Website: bh-photo
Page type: customer-info-address
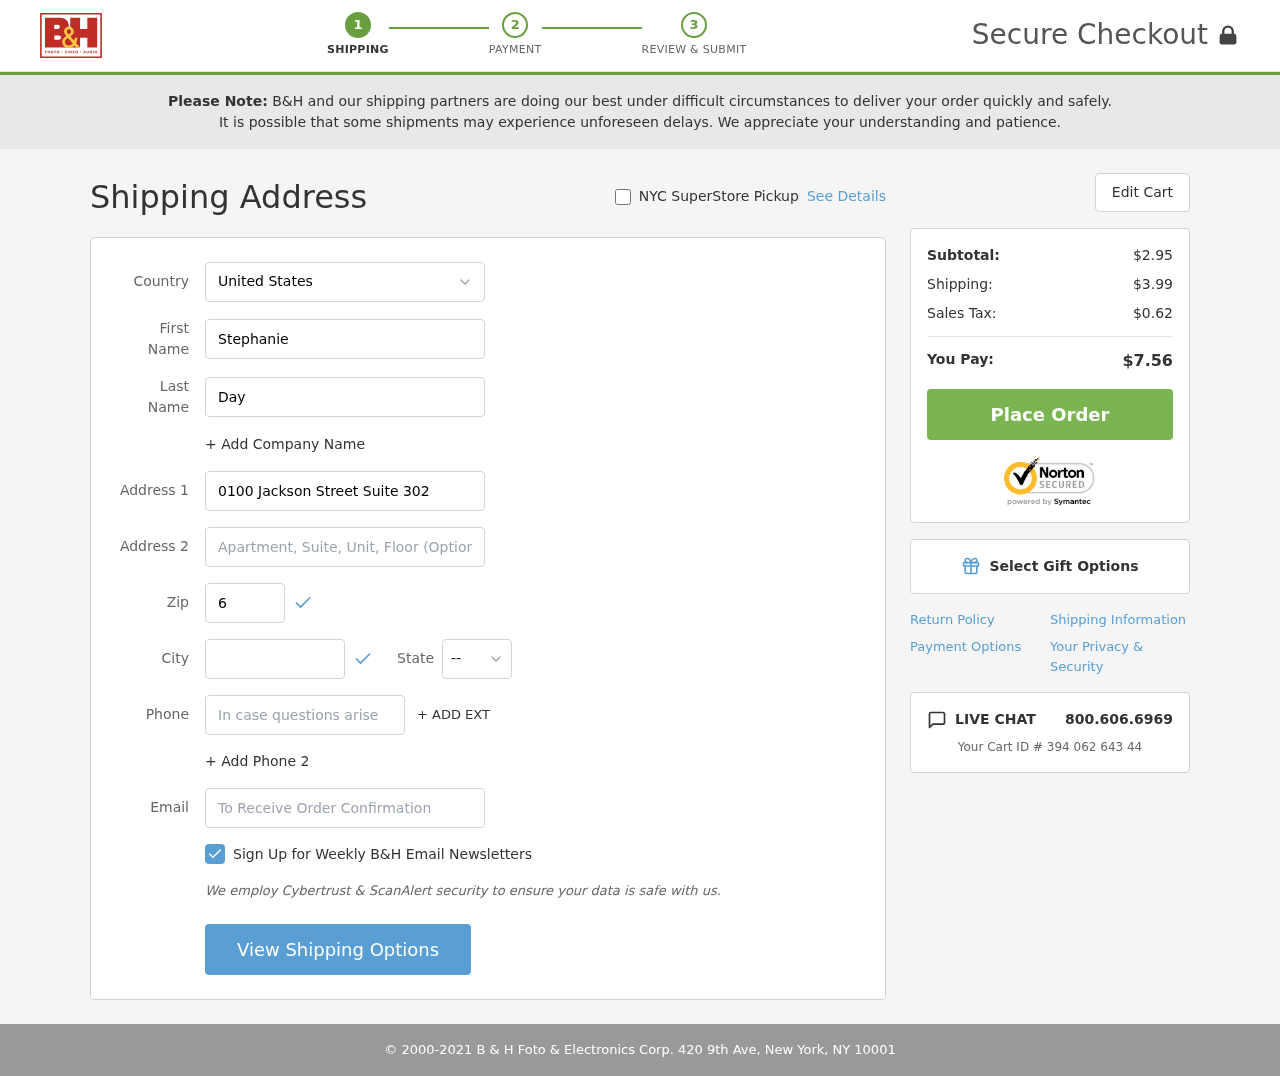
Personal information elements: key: PII_CITY
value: New Juliemouth
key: PII_COUNTRY
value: United States
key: PII_EMAIL
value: stephanie_day@yahoo.com
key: PII_FIRSTNAME
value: Stephanie
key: PII_LASTNAME
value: Day
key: PII_PHONE
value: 9066901841
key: PII_POSTCODE
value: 67845
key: PII_STATE_ABBR
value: FL
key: PII_STREET
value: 0100 Jackson Street Suite 302
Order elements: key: ORDER_SUBTOTAL
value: $2.95
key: ORDER_SHIPPING_COST
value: $3.99
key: ORDER_TAX
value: $0.62
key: ORDER_TOTAL
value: $7.56
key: ORDER_ID
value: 394 062 643 44